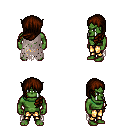
a pixel art fantasy rpg character, male body template, orc, green skin, gray tattered cape, gold greaves, brown left-swept hairstyle, four views (front, back, left, right), 2x2 character sprite sheet, small pixel art, hard edges, no anti-aliasing